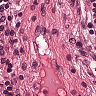
Metastatic tissue present: no